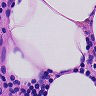
Metastatic tissue present: no